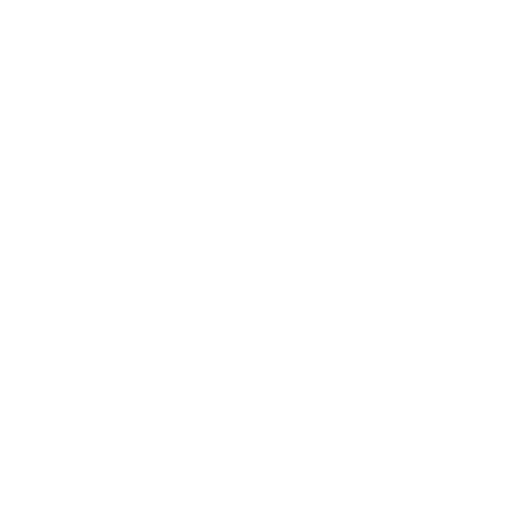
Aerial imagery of bar in Alaska named Bowers Bank containing only unknown